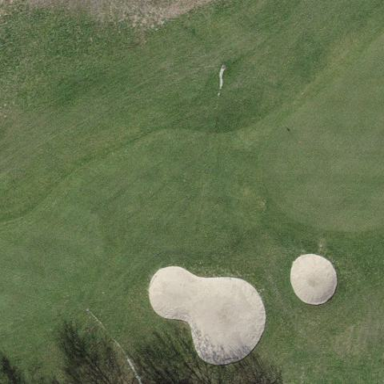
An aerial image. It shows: Golf fairway in the image.